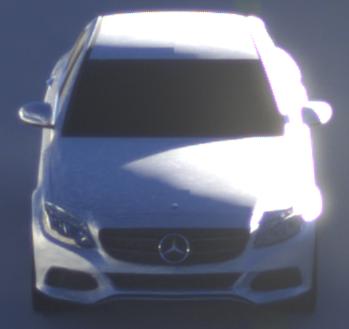
Make: Mercedes-Benz
Model: C 160
Detailed model: C-Class (205) Limousine
Model produced from: 2015/04
Model produced until: 2018/04
Doors: 4
Color: white
Road condition: dry road
Daytime: sunrise or sunset
Contrast: high contrast